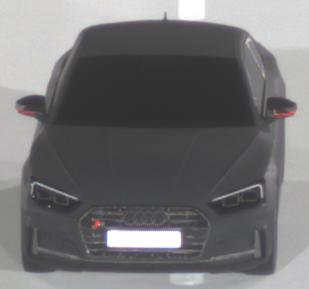
Make: Audi
Model: S5 Sportback
Detailed model: 8T Facelift
Model produced from: 2011
Model produced until: 2016
Doors: 5
Color: black
Road condition: dry road
Daytime: night
Contrast: high contrast